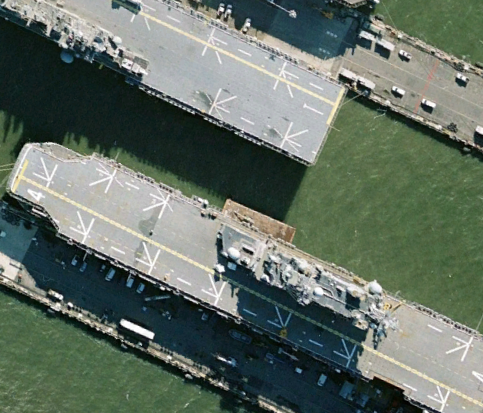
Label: assault